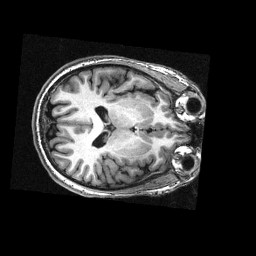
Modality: T1w
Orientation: axial
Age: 20
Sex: male